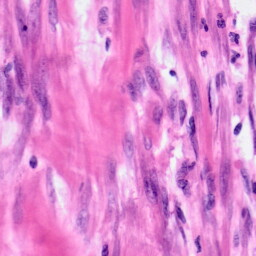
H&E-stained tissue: Pancreatic